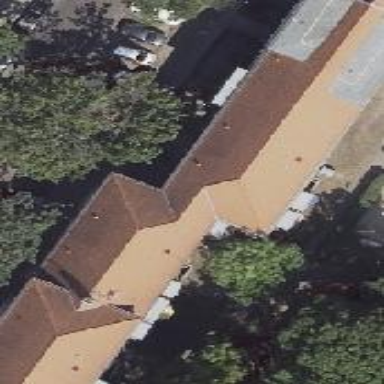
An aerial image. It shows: Apartment building with hipped roof.